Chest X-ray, PA view. Patient: 17 years old, sex M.
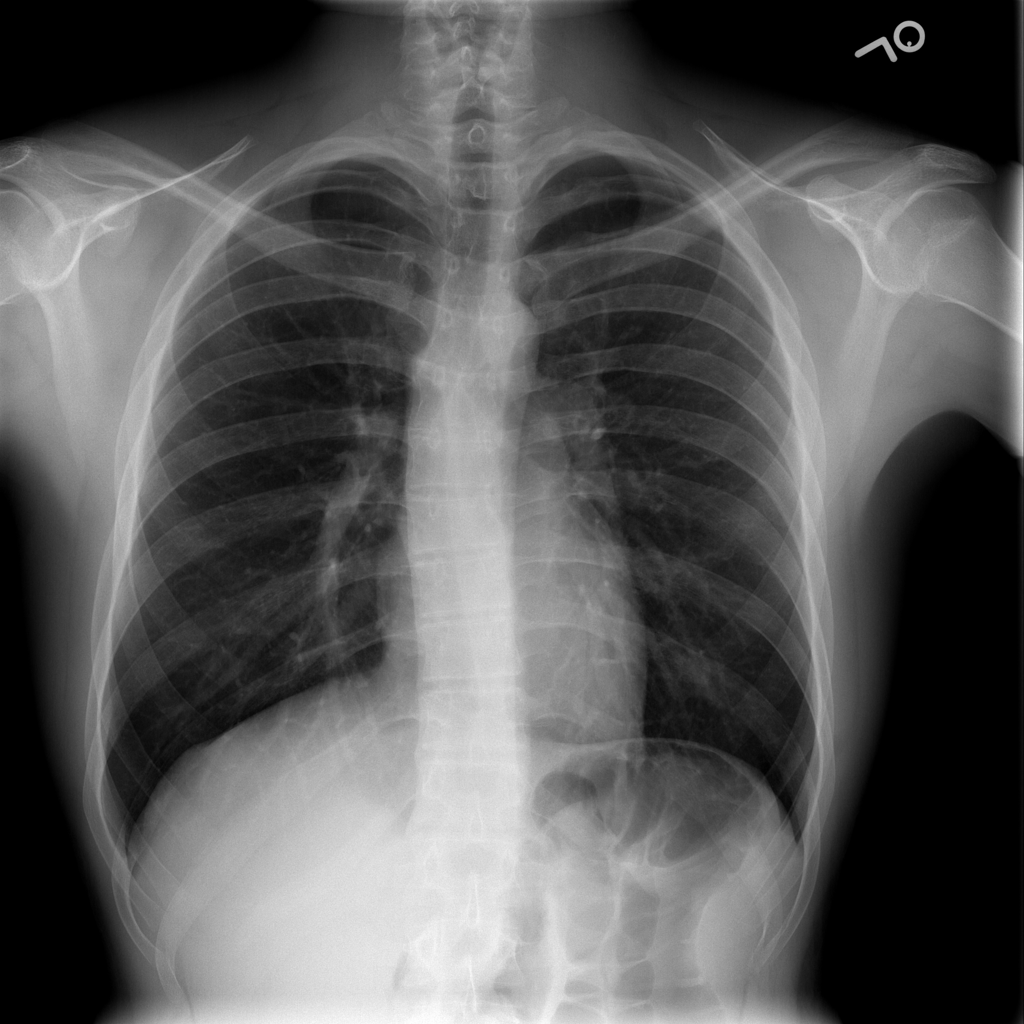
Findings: No Finding